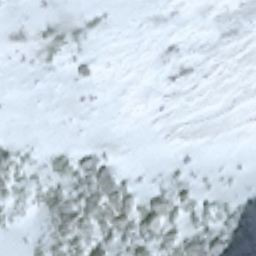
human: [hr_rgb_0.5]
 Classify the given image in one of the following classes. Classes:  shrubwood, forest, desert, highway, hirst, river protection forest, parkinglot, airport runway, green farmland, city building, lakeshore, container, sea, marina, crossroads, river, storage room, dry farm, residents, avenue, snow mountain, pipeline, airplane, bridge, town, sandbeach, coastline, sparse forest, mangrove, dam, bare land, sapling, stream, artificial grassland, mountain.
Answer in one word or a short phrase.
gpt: snow mountain